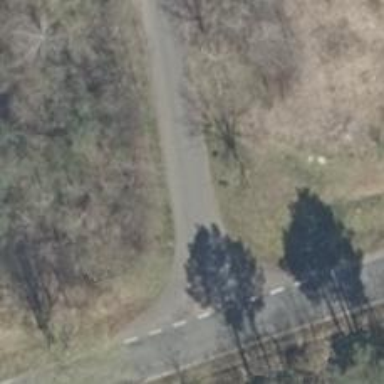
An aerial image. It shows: Residential road with asphalt surface.